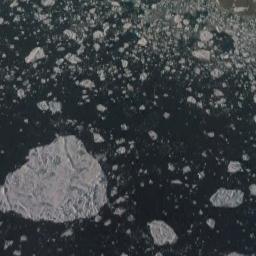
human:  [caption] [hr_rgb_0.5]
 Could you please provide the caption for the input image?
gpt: There is a big ice and many small ice on the dark green sea .

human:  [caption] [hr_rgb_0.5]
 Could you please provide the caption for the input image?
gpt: The sea is surrounded by sea ice .

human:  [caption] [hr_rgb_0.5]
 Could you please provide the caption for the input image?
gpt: A large piece of sea ice and a lot of small pieces of sea ice float in the deep blue sea .

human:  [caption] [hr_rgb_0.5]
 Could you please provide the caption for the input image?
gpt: A large piece of ice and many small pieces of ice floating around it float on the deep blue sea .

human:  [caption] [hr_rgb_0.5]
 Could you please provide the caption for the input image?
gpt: There are many small pieces of sea ice and a larger one .